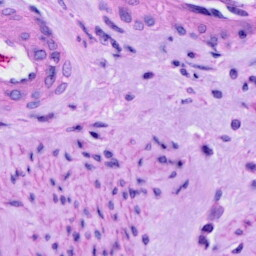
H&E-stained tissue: Cervix